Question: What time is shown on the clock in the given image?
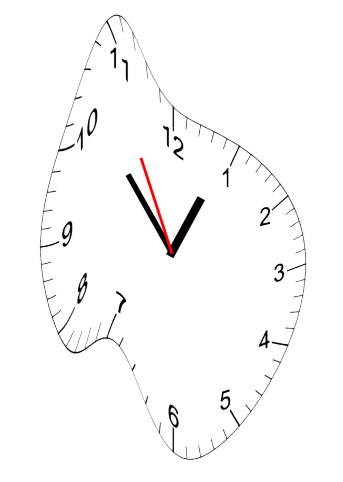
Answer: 12:52:55